Question: I'm creating a sort of paint application. The user can move a circle in a JPanel by pressing/dragging the mouse.
I have a 'JCheckBoxMenuItem' in one of my 'JMenu's:
'''
JCheckBoxMenuItem checkitem = new JCheckBoxMenuItem("Draw mode",false);
'''
- -
Shortened version of my code:
'''
import java.awt.*;
import java.awt.event.*;
import javax.swing.*;
class GUI extends JFrame implements MouseListener, MouseMotionListener, ActionListener, ItemListener
{
JPanel mainPan, colorPan;
Color color = Color.BLACK;
JCheckBoxMenuItem checkitem;
boolean clear = true;
public GUI(String header)
{
maker();
mainPan.addMouseListener(this);
mainPan.addMouseMotionListener(this);
add(mainPan , BorderLayout.CENTER);
add(colorPan, BorderLayout.PAGE_END);
}
public void maker()
{
colorPan = new JPanel();
colorPan.setLayout(new GridLayout(1, 0));
mainPan = new JPanel(){
@Override
public void paintComponent(Graphics g)
{
//g.setColor(Color.WHITE);
//g.fillRect(0,0,getWidth(),getHeight());
if(clear)
super.paintComponent(g); //Do the same thing as above(Clear JPanel)
g.setColor(color);
g.fillOval(x,y,50,50); //x and y are integer variables that I use in my full program
}
};
checkitem = new JCheckBoxMenuItem("Draw mode",false);
//After adding this to a JMenu,
checkitem.addItemListener(this);
}
public void itemStateChanged(ItemEvent e)
{
if(e.getStateChange() == ItemEvent.SELECTED)
{
clear = false;
}
else
{
clear = true;
}
}
}
'''
The below screenshot shows the output of my full program:

'colorPan' is the JPanel full of JButtons of different colors. The top of it is 'mainPan'.
Right now, the "Draw mode" doesn't work as expected. I had always thought that 'super.paintComponent(g);' was the one that clears/resets the screen when 'repaint()' is called. But I removed that and was quite surprised to see the program behave the same way.
Basically, my problem is here:
'''
if(clear)
super.paintComponent(g);
'''
I need to prevent everything from being cleared when 'repaint()' is called. How do I achieve what I want?
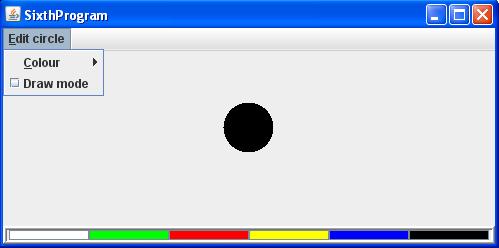
Answer: You "prevent the 'JPanel' from being updated;" 'paintComponent()' will be called asynchronously, as required by the system. Instead, condition attributes of your view class in a way that allows your implementation of 'paintComponent()' to render everything it is called.
In the example below, the foreground color is changed with each mouse click and 'paintComponent()' uses the revised setting. In the more elaborate example cited <URL>' cleans up any leftover selection artifacts.
'''
public void actionPerformed(ActionEvent e) {
nodes.clear();
edges.clear();
repaint();
}
'''

'''
import java.awt.Color;
import java.awt.Dimension;
import java.awt.EventQueue;
import java.awt.Font;
import java.awt.Graphics;
import java.awt.Point;
import java.awt.event.MouseAdapter;
import java.awt.event.MouseEvent;
import java.awt.event.MouseMotionAdapter;
import java.util.Random;
import javax.swing.JFrame;
import javax.swing.JPanel;
/** @see https://stackoverflow.com/a/<PHONE>/230513 */
public class MouseDragTest extends JPanel {
private static final String TITLE = "Drag me!";
private static final Random r = new Random();
private static final int W = 640;
private static final int H = 480;
private Point textPt = new Point(W / 2, H / 2);
private Point mousePt;
private Color color = Color.black;
public MouseDragTest() {
this.setFont(new Font("Serif", Font.ITALIC + Font.BOLD, 32));
this.addMouseListener(new MouseAdapter() {
@Override
public void mousePressed(MouseEvent e) {
mousePt = e.getPoint();
setColor(Color.getHSBColor(r.nextFloat(), 1, 1));
repaint();
}
});
this.addMouseMotionListener(new MouseMotionAdapter() {
@Override
public void mouseDragged(MouseEvent e) {
int dx = e.getX() - mousePt.x;
int dy = e.getY() - mousePt.y;
textPt.setLocation(textPt.x + dx, textPt.y + dy);
mousePt = e.getPoint();
repaint();
}
});
}
public void setColor(Color color) {
this.color = color;
}
@Override
public Dimension getPreferredSize() {
return new Dimension(W, H);
}
@Override
public void paintComponent(Graphics g) {
super.paintComponent(g);
g.setColor(color);
int w2 = g.getFontMetrics().stringWidth(TITLE) / 2;
g.drawString(TITLE, textPt.x - w2, textPt.y);
}
public static void main(String[] args) {
EventQueue.invokeLater(new Runnable() {
@Override
public void run() {
JFrame f = new JFrame(TITLE);
f.add(new MouseDragTest());
f.setDefaultCloseOperation(JFrame.EXIT_ON_CLOSE);
f.pack();
f.setLocationRelativeTo(null);
f.setVisible(true);
}
});
}
}
'''